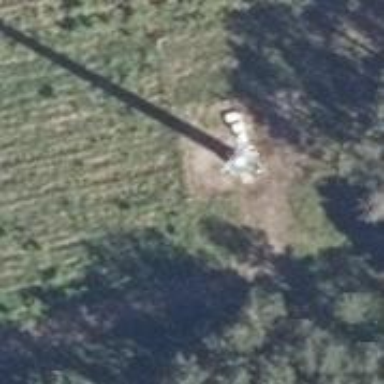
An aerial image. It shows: Mast tower used for communication.